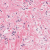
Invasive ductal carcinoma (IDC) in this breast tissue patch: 1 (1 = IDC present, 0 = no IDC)